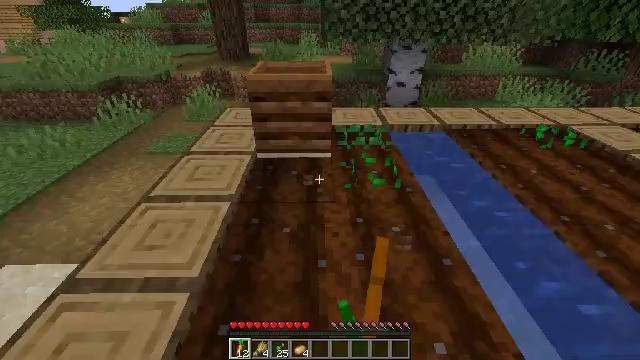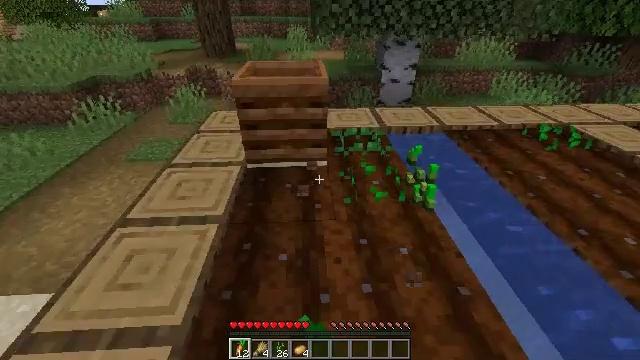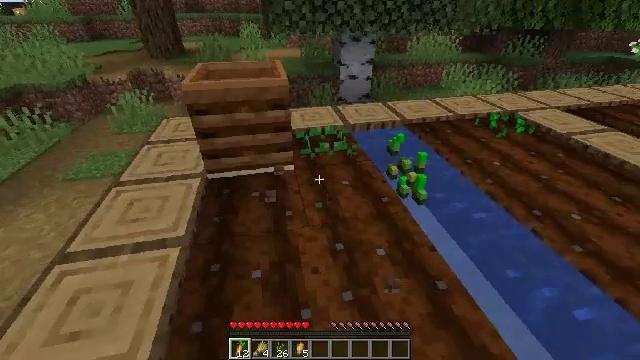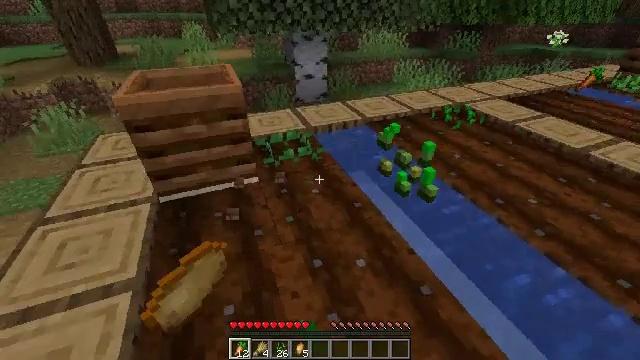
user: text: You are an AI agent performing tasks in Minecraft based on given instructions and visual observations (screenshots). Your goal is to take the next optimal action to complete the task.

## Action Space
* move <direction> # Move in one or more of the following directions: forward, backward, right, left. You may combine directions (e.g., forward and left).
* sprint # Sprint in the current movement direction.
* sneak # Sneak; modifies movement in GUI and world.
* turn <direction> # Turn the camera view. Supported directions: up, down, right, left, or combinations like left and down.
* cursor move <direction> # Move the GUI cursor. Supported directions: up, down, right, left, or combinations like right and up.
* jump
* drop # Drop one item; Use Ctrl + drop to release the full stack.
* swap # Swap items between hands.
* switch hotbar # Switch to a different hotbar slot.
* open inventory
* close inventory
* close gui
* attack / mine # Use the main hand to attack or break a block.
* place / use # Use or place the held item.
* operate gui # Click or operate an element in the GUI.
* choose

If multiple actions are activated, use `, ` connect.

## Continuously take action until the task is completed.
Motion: motion action
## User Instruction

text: Collect potatoes from the garden.
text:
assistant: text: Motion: move forward, turn right and down, attack / mine
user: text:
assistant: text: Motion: move forward, turn right, attack / mine
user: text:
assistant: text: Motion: move forward, turn right, attack / mine
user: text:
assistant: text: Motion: attack / mine